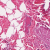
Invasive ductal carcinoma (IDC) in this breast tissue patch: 0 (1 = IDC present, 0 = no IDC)